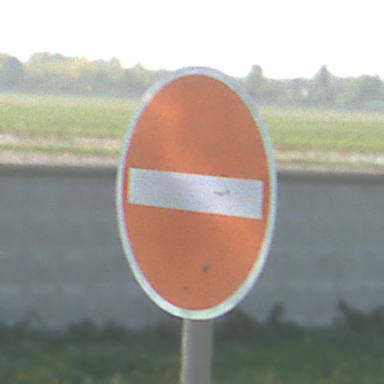
Verkehrszeichen: VerbotDerEinfahrt
Umgebung: Outdoor, Special
Tageszeit: MorningAfternoon
Wetter: Clear
Licht: Natural
Jahreszeit: NotSpecified
Kontrast: HighContrast